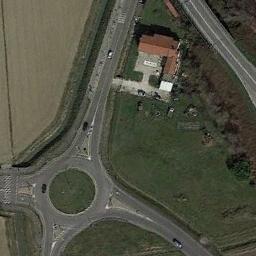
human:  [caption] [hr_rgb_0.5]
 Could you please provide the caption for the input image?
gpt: The roundabout is on the grass next to the bare land .

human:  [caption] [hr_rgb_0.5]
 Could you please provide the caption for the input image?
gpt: The roundabout with four exits and entrances is in the lawn and a house is next to the roundabout .

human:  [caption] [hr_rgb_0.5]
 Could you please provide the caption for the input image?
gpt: The roundabout is surrounded by grass .

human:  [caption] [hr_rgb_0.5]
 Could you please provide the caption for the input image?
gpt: There are several moving vehicles on the road at the roundabout, And there are some buildings and a large area of ​​farmland around the roundabout .

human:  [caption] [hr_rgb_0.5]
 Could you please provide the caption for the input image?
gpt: There are some green lawns and a yellow farmland beside the roundabout .